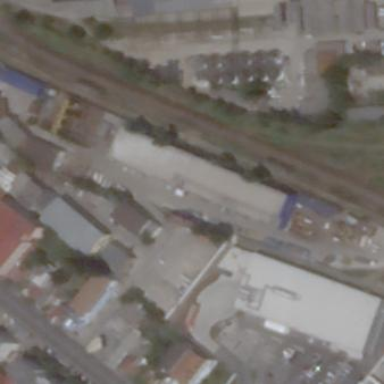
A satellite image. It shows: Industrial building.